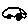
Label: car